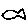
Label: fish